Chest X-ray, AP view. Patient: 34 years old, sex M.
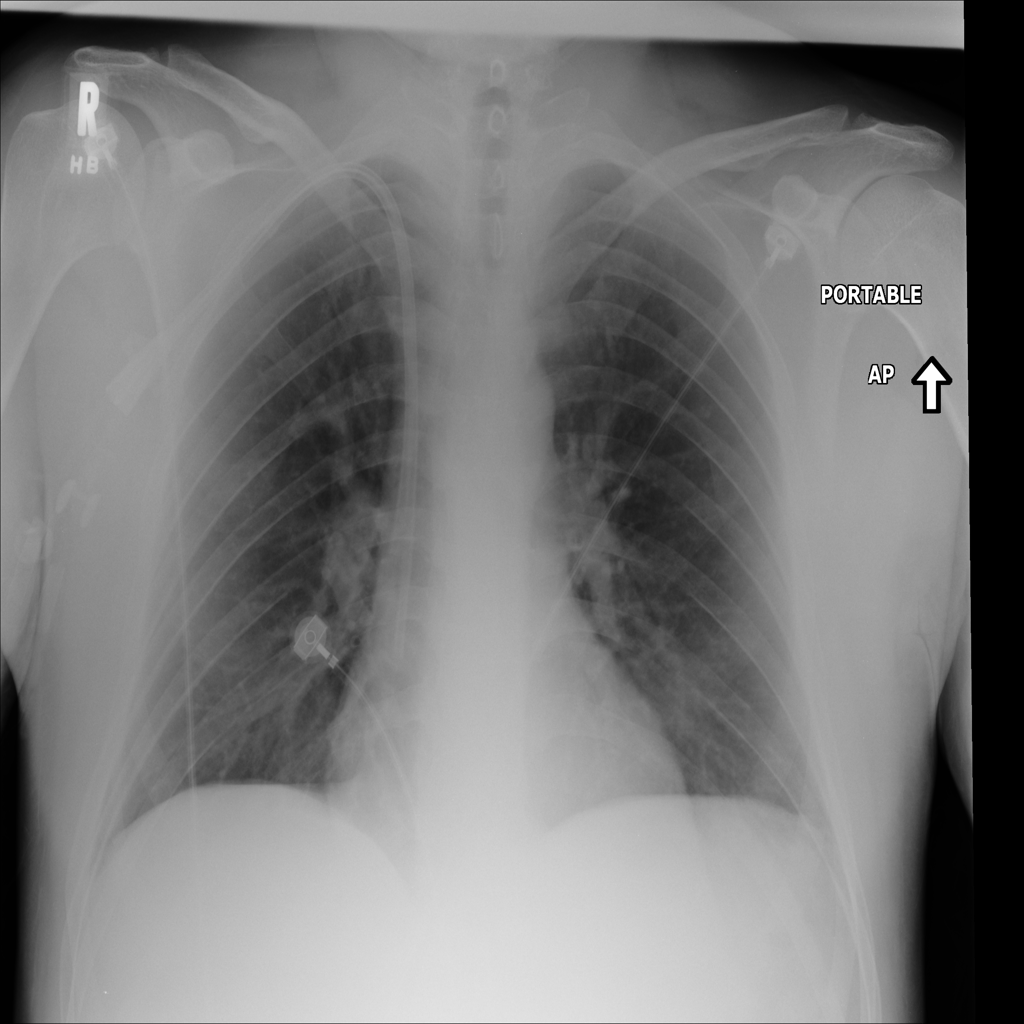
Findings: No Finding